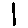
Label: line